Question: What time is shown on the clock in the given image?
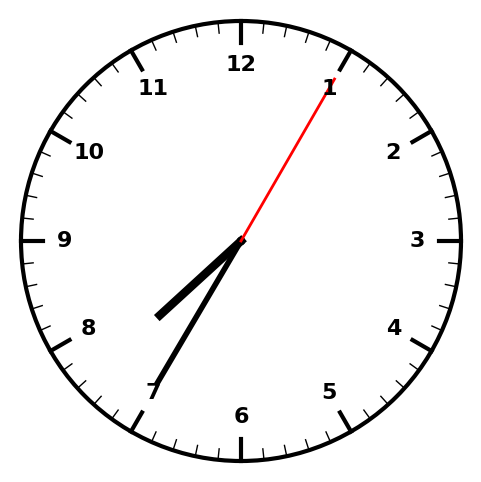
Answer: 07:35:05